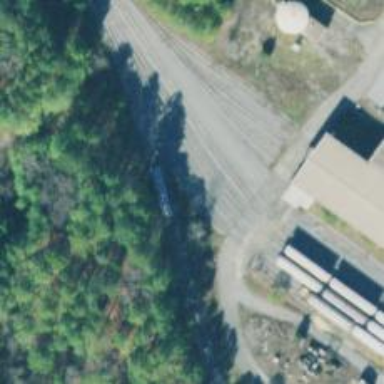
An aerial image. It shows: Railway spur for aggregate freight transportation.